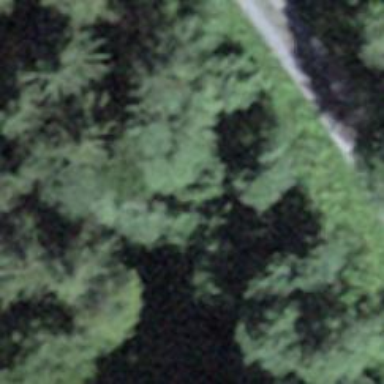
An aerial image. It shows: Culvert tunnel.